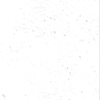
Label: not_dusty